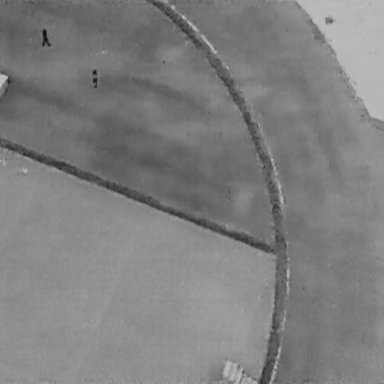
There are two People in the infrared image.